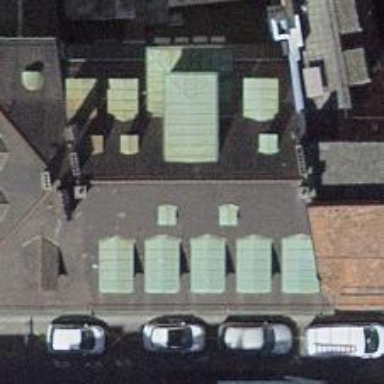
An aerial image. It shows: Café.